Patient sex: F
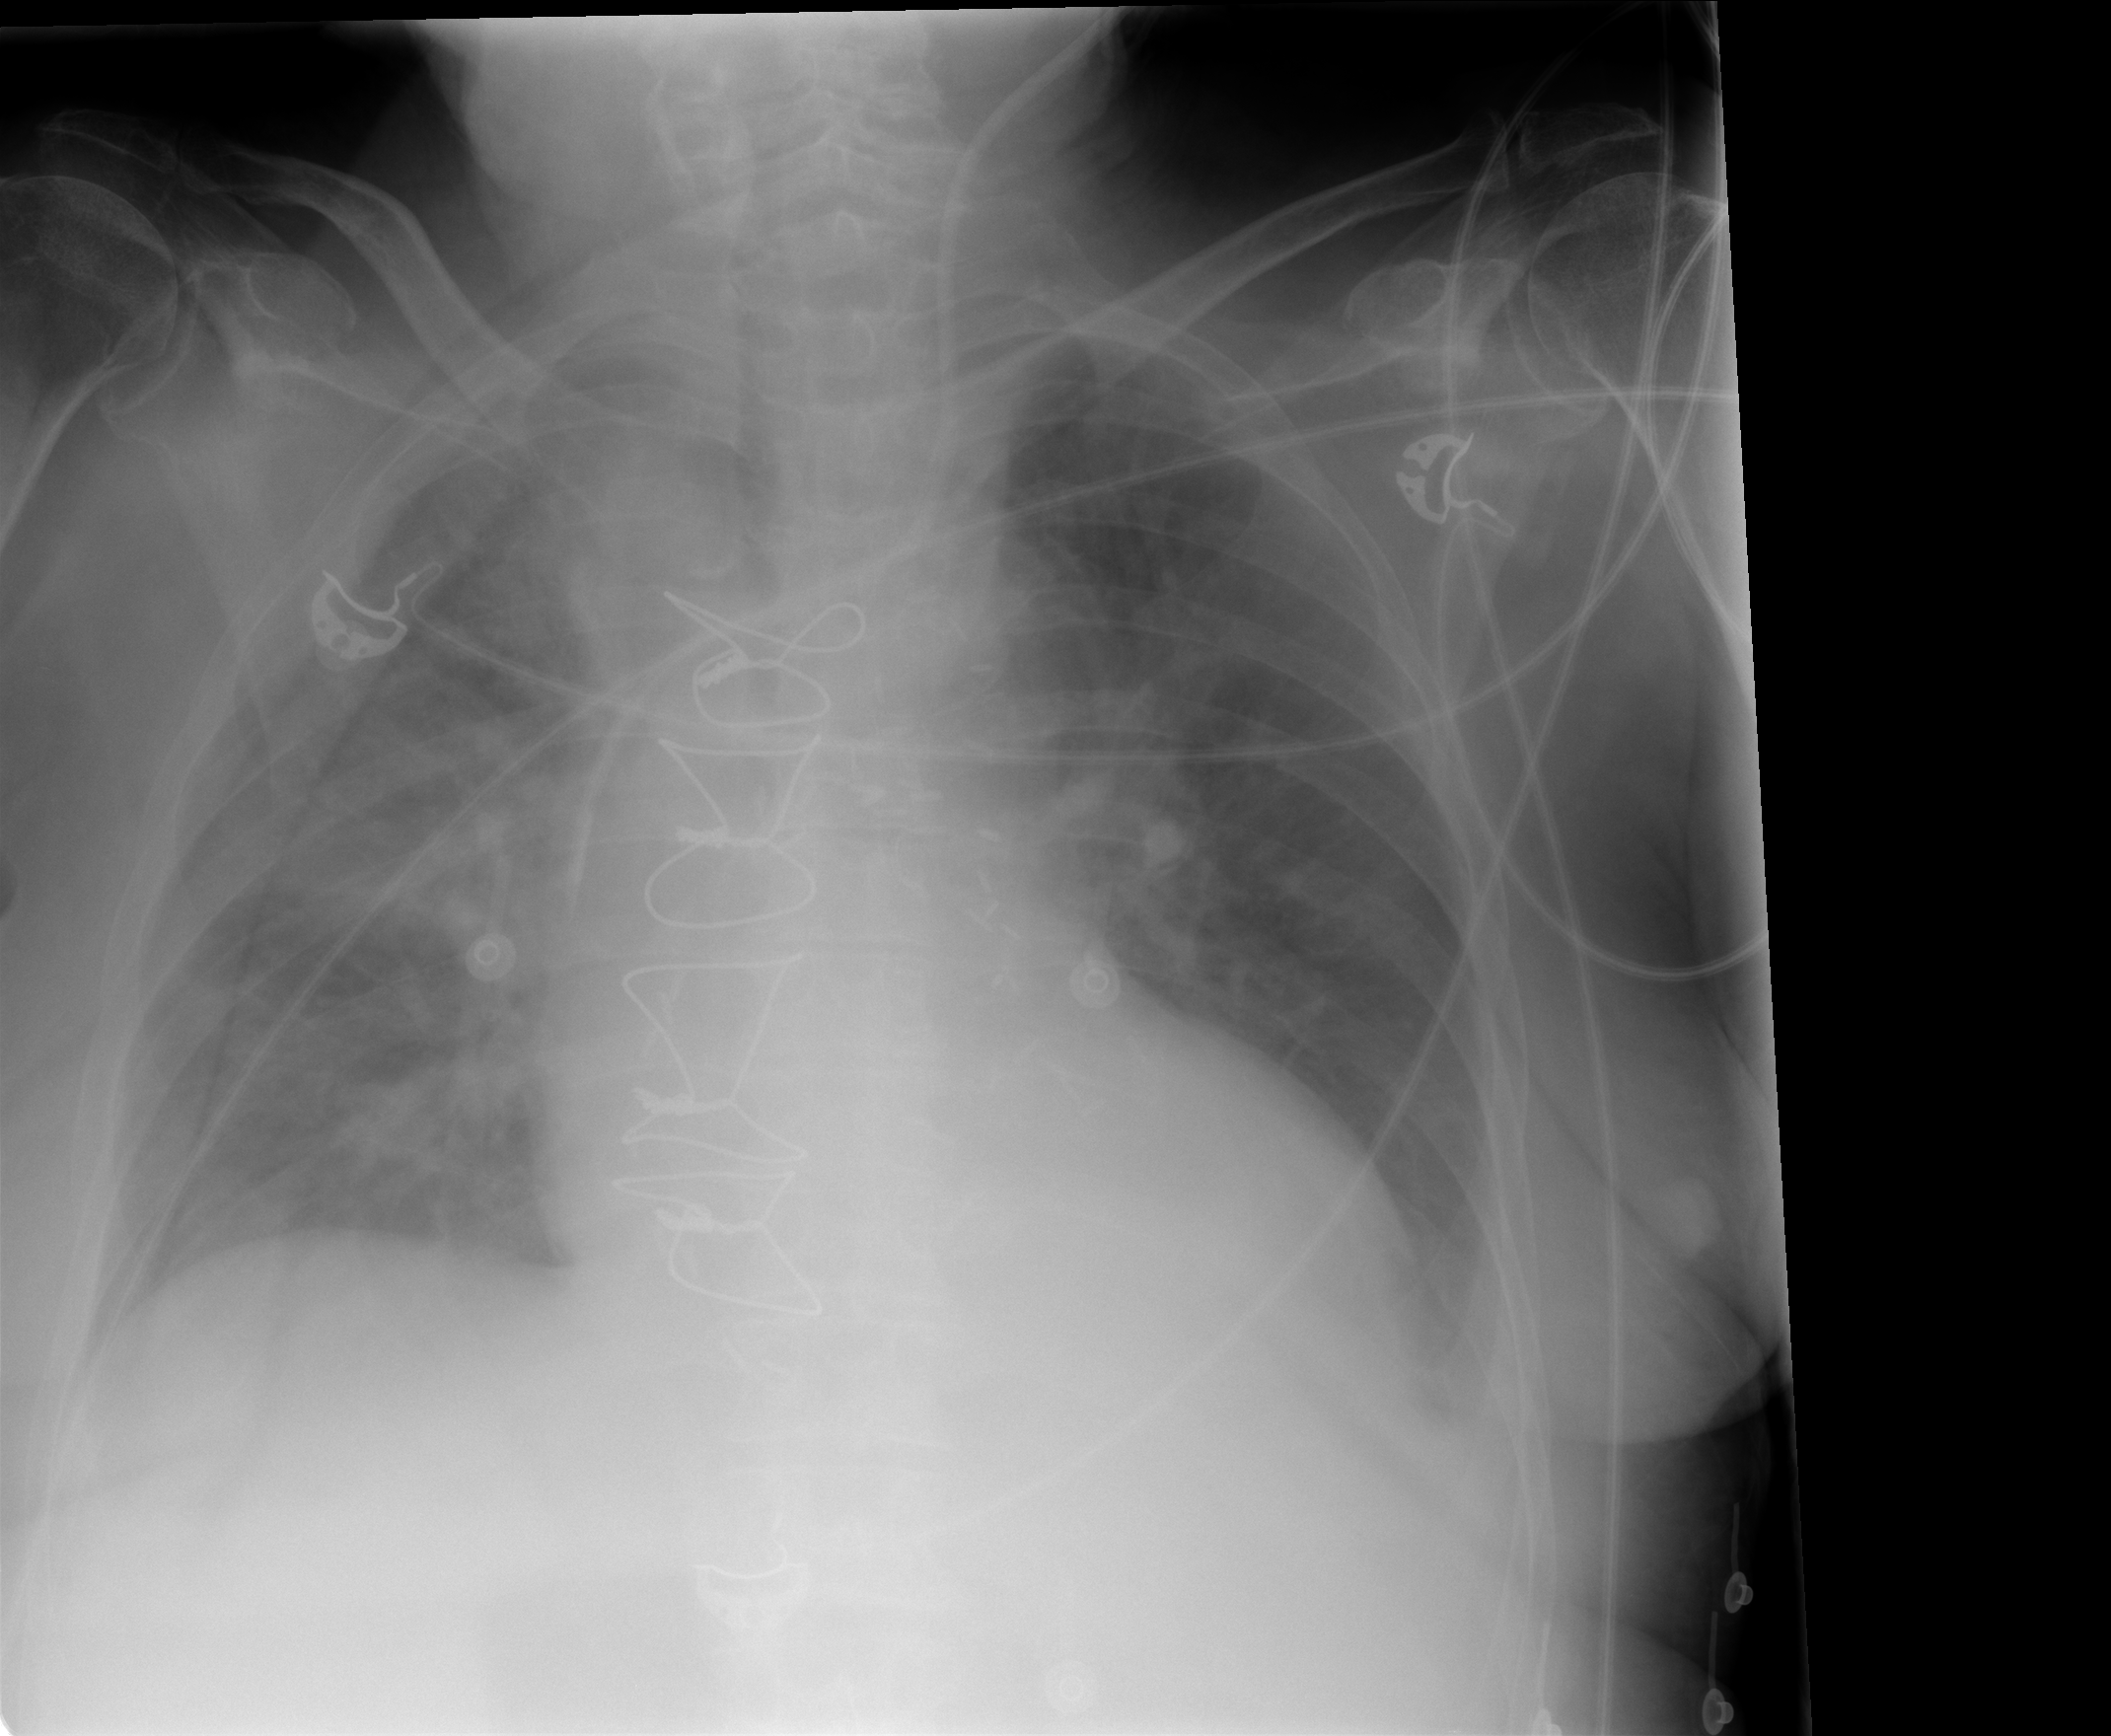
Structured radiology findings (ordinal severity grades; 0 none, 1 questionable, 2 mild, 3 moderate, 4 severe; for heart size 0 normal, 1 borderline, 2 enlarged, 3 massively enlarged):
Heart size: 2
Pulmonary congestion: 2
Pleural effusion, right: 0
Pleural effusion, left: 2
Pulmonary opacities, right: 3
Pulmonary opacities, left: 0
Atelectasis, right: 3
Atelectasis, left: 2